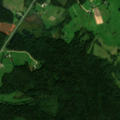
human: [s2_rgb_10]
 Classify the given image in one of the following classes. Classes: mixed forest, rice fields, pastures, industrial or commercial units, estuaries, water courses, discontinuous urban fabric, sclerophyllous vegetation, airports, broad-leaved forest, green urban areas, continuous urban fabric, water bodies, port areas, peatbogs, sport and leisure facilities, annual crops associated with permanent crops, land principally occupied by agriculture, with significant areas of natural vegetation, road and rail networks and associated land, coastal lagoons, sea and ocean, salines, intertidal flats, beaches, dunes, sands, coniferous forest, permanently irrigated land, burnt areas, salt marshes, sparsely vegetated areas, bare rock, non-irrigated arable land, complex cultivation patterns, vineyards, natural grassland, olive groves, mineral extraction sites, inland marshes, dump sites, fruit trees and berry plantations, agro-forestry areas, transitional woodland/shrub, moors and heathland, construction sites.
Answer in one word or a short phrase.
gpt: complex cultivation patterns, land principally occupied by agriculture, with significant areas of natural vegetation, broad-leaved forest, mixed forest, transitional woodland/shrub